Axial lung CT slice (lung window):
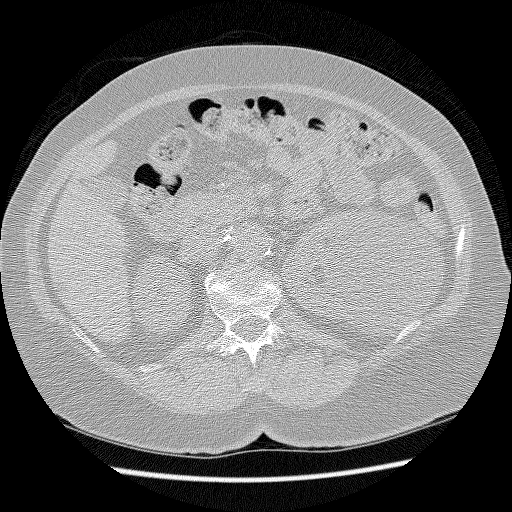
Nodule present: no